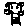
Label: hexagon